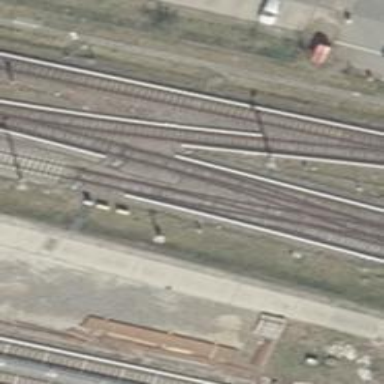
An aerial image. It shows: Electrified rail.